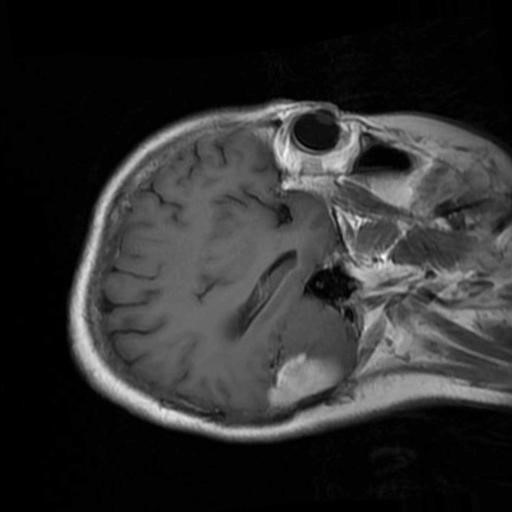
Label: brain_menin